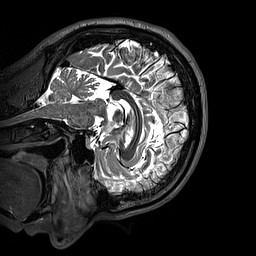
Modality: T2w
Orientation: sagittal
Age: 34
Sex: male
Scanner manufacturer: siemens
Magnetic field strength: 3 T
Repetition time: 3.2 s
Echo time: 0.412 s